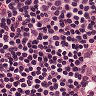
Metastatic tissue present: no